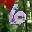
Label: 6